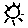
Label: sun